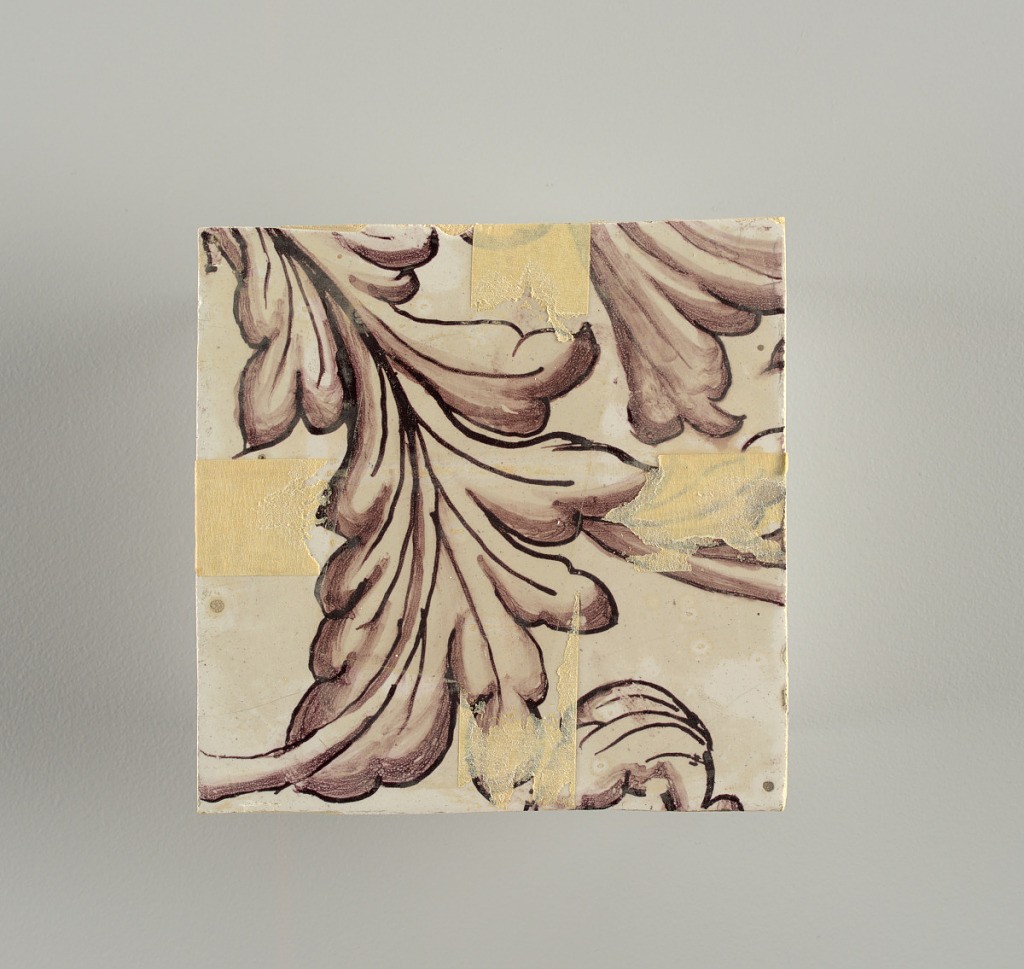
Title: Wall facing
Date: ca. 1725
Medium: tin-glazed earthenware, underglaze
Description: Two vertical rectangles, twenty-three tiles high.  A) Nine tiles wide at top; seven tiles wide at bottom.  B) Ten and one-half tiles wide.

Arabesque design of foliage.  A) with centered figure of Justice under a canopy.  B) with centered urn.